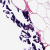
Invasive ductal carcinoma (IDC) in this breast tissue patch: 0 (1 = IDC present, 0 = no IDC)